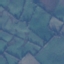
Land use / land cover class: Pasture